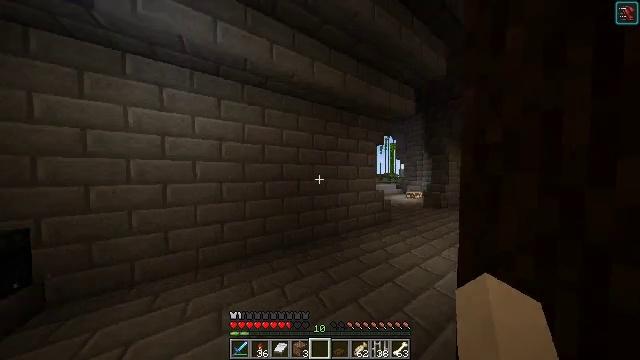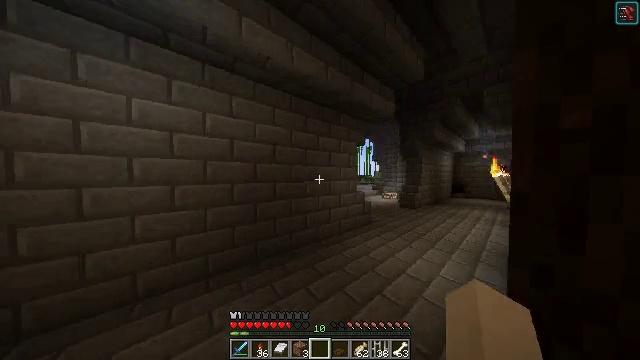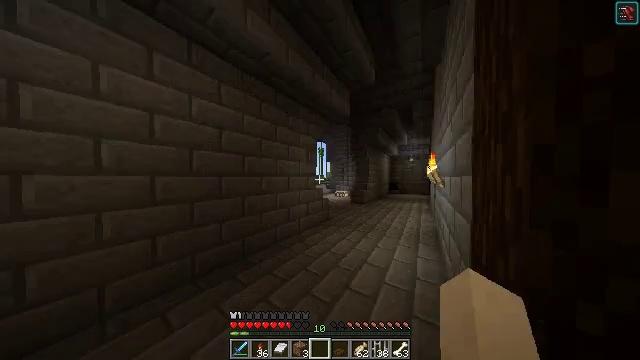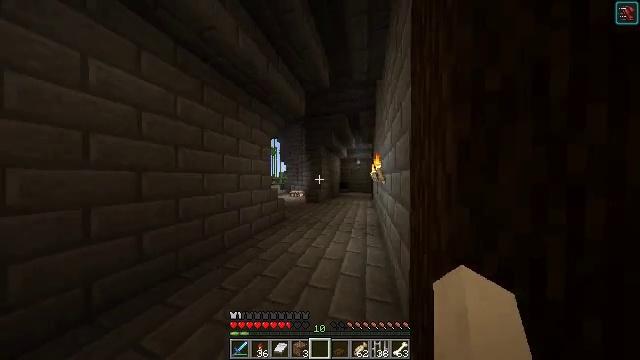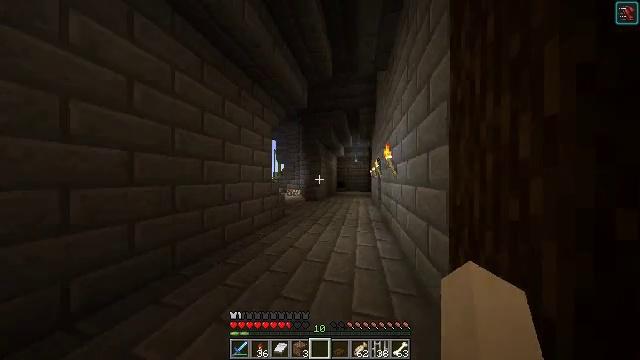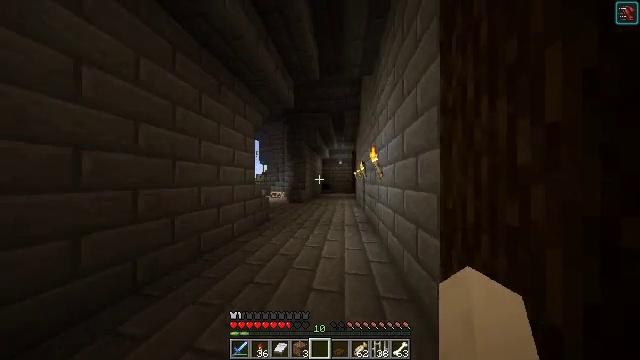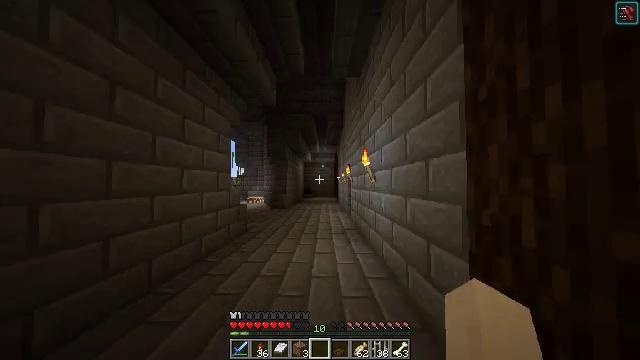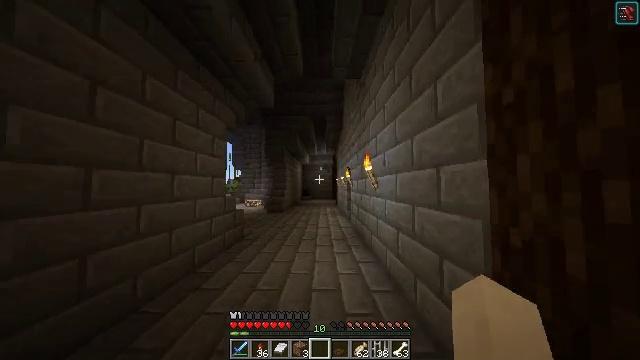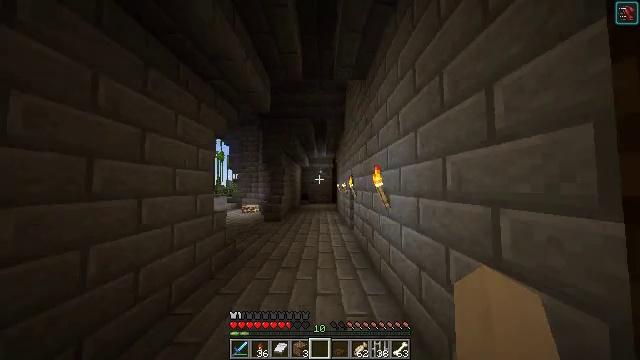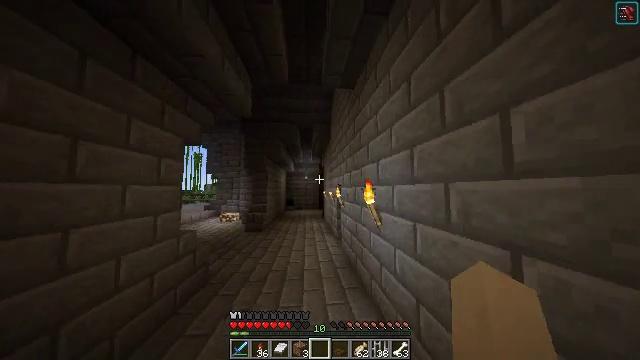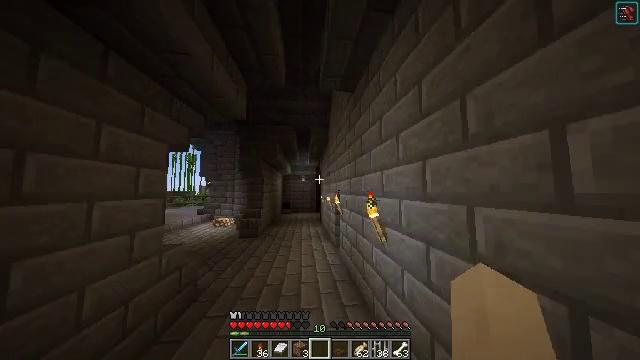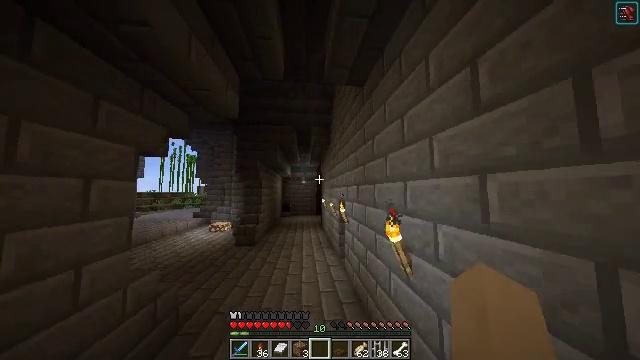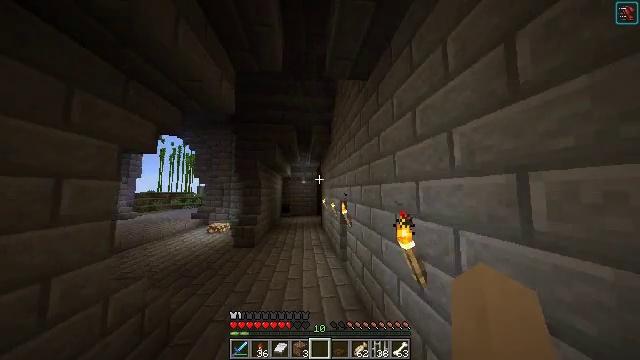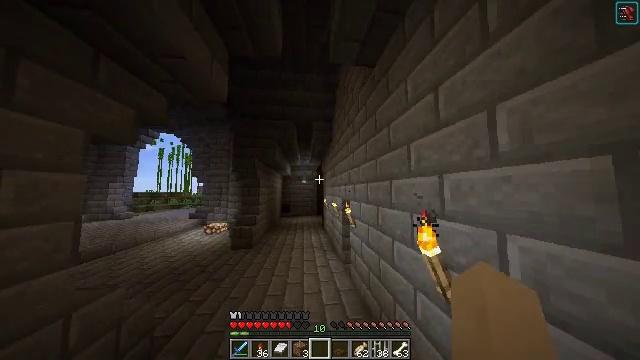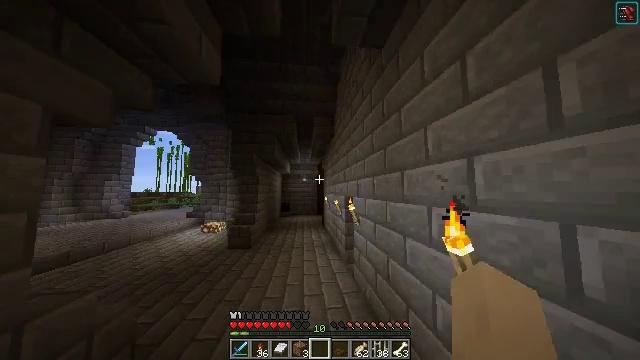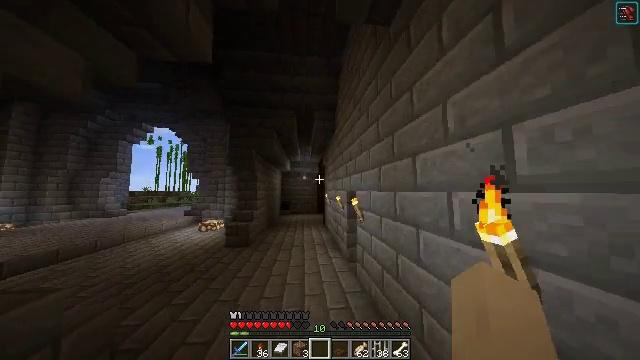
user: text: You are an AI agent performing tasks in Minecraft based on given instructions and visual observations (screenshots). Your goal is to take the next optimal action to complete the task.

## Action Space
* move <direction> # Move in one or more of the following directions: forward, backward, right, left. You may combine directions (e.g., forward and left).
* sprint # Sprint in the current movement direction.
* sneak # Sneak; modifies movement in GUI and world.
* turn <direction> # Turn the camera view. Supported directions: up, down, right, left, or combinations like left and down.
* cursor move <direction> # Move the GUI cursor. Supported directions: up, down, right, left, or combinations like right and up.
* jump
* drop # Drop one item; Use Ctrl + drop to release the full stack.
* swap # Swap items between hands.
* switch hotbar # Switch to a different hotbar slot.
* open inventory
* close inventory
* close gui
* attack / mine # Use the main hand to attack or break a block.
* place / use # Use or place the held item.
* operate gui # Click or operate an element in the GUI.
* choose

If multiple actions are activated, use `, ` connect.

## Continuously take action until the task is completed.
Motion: motion action
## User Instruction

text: Remove kelp and place it on the ground.
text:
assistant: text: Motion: move forward and move left, turn right
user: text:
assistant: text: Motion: move forward and move left, turn right
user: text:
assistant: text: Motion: move forward and move left, turn right
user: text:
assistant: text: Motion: move forward, turn right
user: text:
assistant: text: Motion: move forward, turn right
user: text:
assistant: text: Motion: move forward, turn right and up
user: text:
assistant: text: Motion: move forward, jump
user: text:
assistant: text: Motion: move forward, jump
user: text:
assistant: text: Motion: move forward, turn right and up, jump
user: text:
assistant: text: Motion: move forward, turn right, jump
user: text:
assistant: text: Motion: move forward, jump
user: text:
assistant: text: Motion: move forward, jump
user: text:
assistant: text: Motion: move forward, jump
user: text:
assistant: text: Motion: move forward, jump
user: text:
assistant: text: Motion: move forward, jump
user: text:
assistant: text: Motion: move forward, jump
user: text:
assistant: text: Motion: move forward, jump
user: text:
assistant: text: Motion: move forward, jump
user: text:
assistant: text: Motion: move forward, jump
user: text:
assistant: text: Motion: move forward, jump
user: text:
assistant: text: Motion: move forward, jump
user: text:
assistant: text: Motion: move forward, jump
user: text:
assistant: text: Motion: move forward, jump
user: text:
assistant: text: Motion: move forward, jump
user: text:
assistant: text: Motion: move forward, jump
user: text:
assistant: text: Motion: move forward, jump
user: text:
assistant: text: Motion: move forward, jump
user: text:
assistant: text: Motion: move forward, jump
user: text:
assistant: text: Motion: move forward, jump
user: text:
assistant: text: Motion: move forward, jump